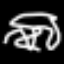
Label: squiggle